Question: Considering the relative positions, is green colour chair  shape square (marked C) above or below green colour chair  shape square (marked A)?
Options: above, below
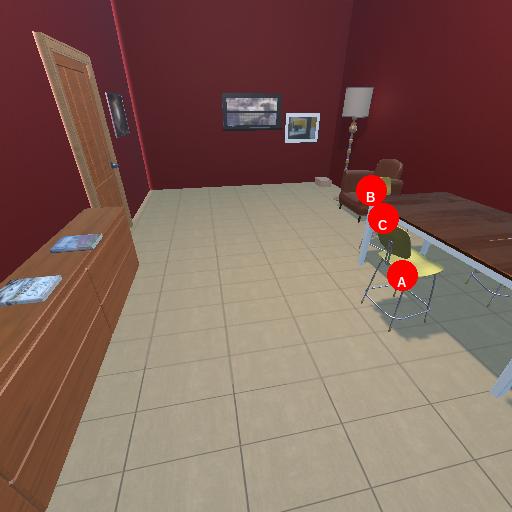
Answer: above